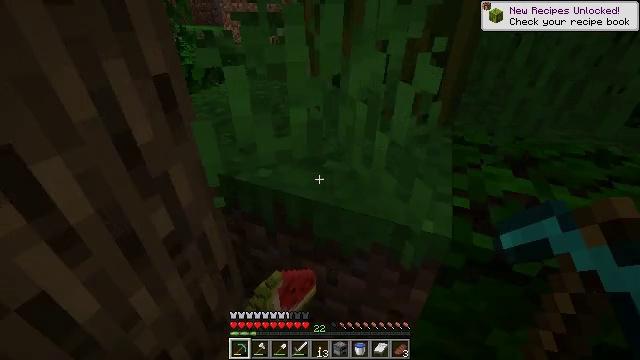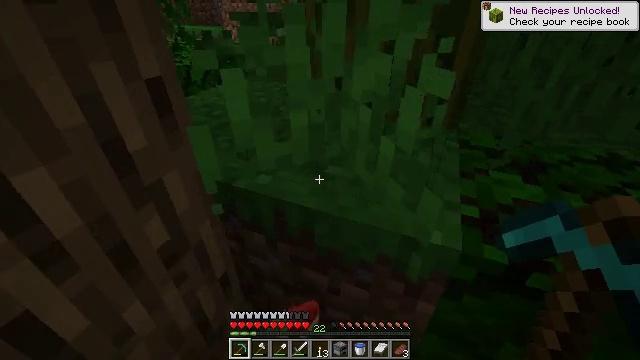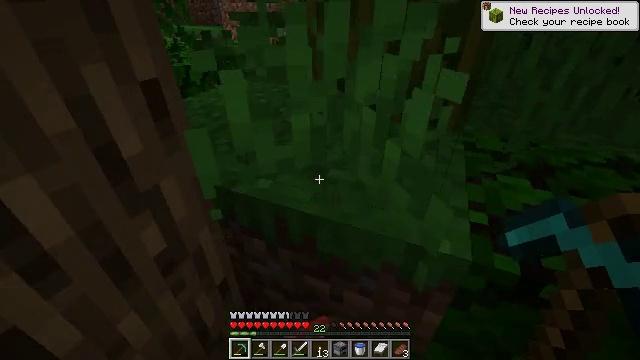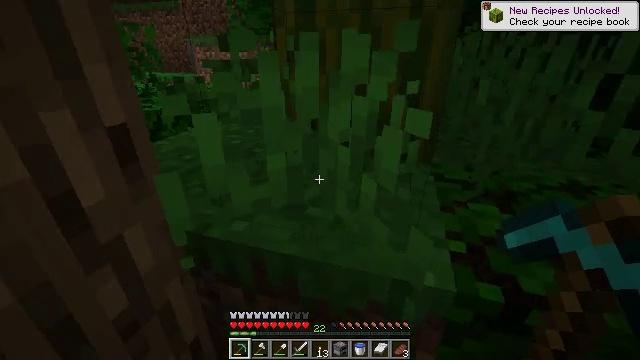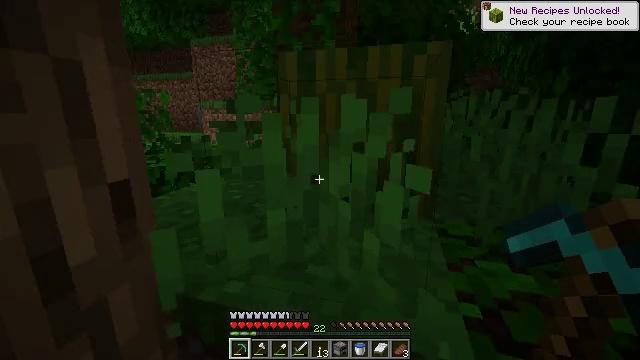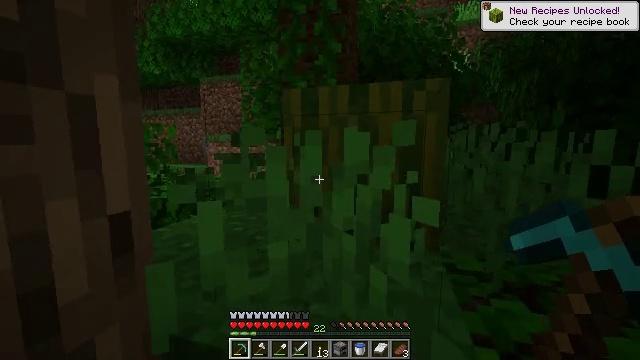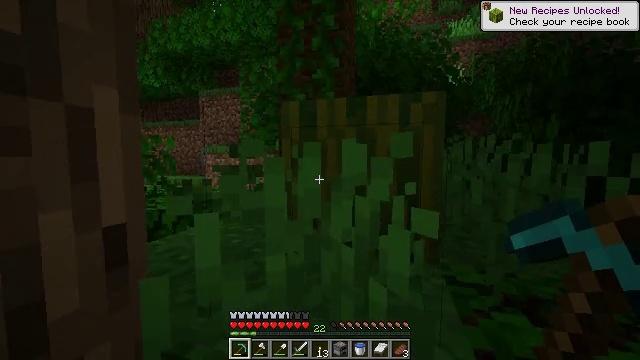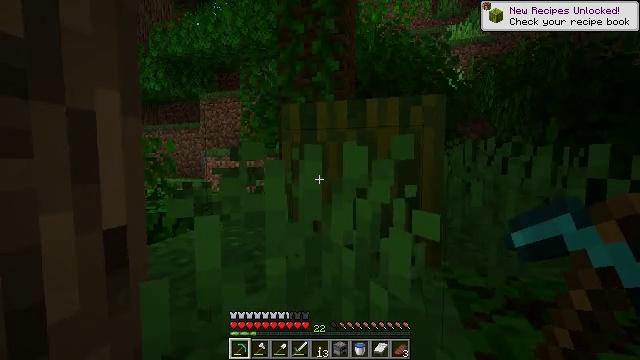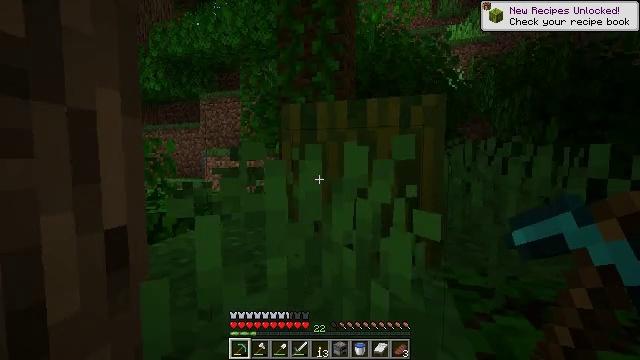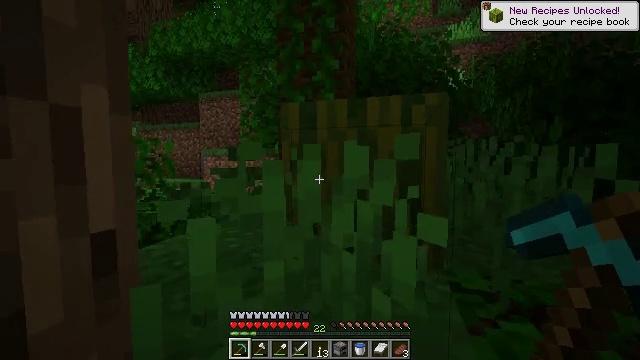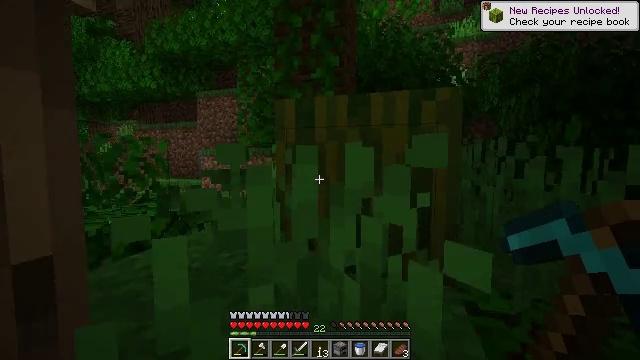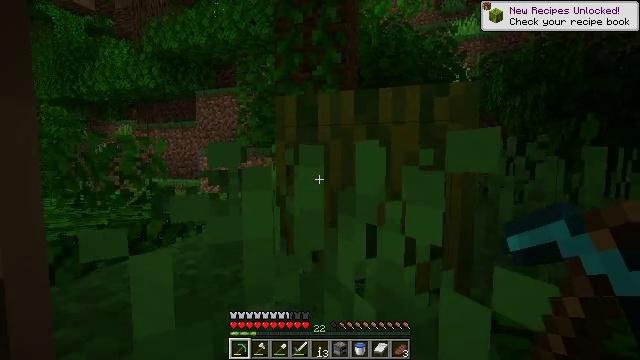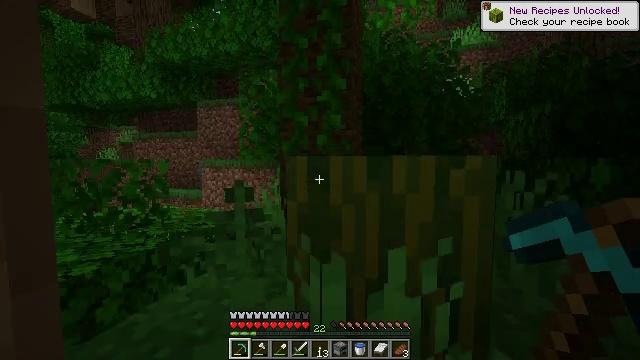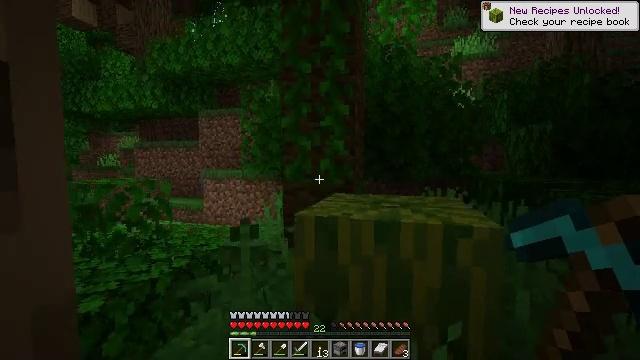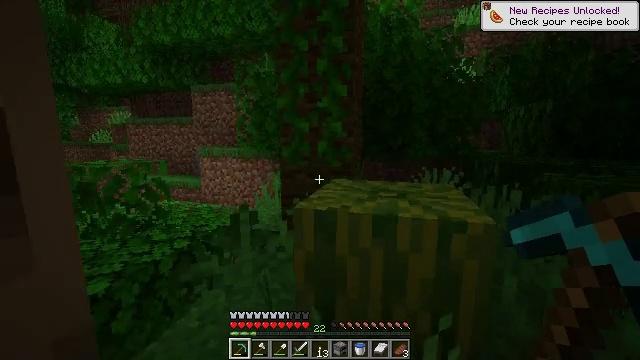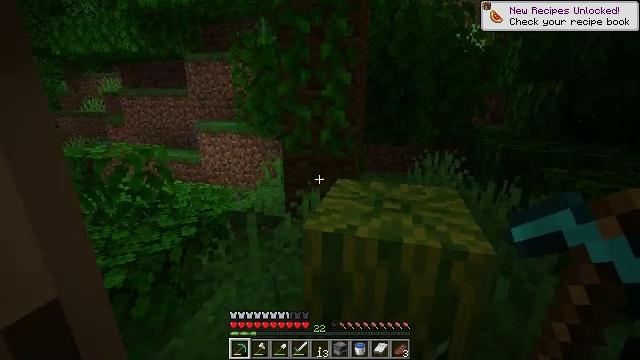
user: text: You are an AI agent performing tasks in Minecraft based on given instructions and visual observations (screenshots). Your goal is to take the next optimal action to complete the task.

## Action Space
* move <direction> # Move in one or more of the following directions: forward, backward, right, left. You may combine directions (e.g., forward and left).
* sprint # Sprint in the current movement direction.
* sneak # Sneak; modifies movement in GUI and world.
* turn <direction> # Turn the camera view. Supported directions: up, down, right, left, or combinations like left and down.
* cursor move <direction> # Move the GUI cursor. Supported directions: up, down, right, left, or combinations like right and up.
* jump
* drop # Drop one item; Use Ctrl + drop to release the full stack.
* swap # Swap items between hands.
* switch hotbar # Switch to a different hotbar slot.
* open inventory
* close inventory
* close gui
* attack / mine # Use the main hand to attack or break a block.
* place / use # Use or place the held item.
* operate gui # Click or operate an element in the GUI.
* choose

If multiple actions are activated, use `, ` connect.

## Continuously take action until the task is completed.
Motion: motion action
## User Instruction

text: Mine a melon block.
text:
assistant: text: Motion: no_op
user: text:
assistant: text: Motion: no_op
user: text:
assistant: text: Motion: turn right and up
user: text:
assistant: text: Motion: turn up
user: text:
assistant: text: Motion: turn up
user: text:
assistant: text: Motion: turn up
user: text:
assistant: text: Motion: no_op
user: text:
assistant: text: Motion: no_op
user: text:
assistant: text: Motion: move forward
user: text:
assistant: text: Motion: move forward
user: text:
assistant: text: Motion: move forward
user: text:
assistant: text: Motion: move forward, jump
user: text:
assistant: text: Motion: move forward, jump
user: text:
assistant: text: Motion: move forward, turn down, jump
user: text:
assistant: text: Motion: move forward, turn down, jump
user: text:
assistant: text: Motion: move forward, turn right and down, jump
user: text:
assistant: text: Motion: move forward, turn right and down
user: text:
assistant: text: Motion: move forward, turn right and down
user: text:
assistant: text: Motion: turn right and down
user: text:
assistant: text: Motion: turn down
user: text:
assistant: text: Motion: attack / mine
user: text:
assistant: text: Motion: attack / mine
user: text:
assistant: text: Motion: attack / mine
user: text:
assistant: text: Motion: attack / mine
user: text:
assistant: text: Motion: attack / mine
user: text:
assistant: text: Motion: attack / mine
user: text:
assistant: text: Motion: turn right, attack / mine
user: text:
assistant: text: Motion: turn right, attack / mine
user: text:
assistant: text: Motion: attack / mine
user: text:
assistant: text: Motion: attack / mine